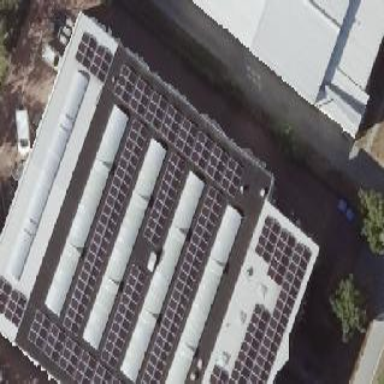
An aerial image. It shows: Industrial building with flat roof.